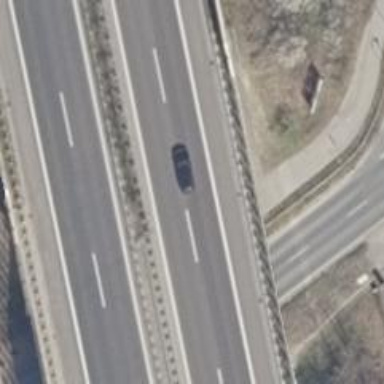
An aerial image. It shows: Concrete bridge over motorway.